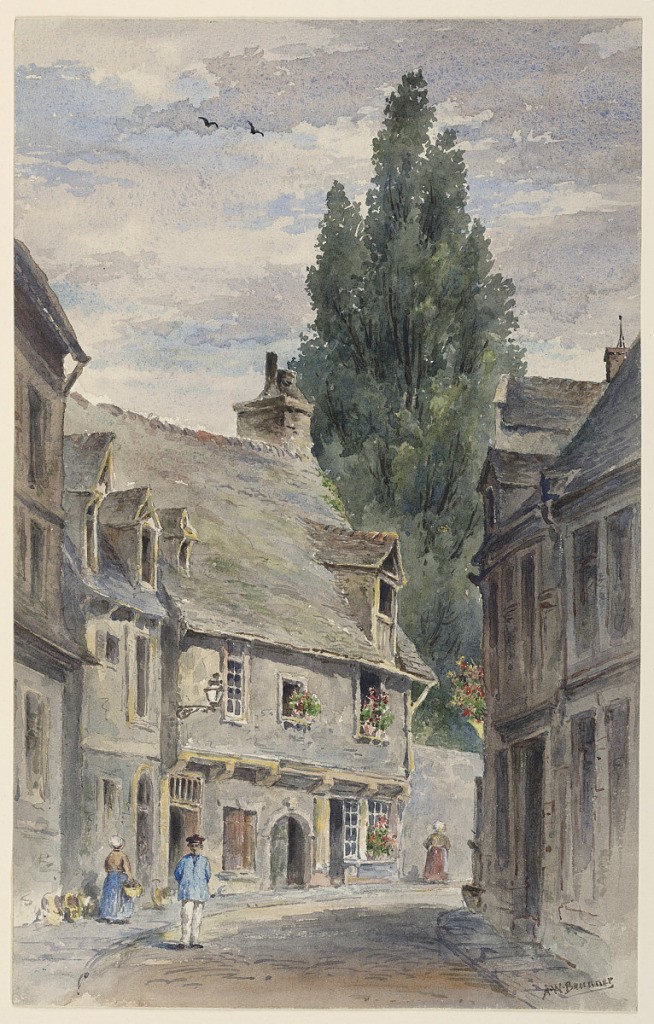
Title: Bayeux
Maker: Arnold William Brunner, American, 1857–1925
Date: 1883
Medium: Brush and watercolor on paper
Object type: Drawing
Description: View of a narrow, winding street, with old houses on both sides. Facing the spectator, a two-story house, with high, pitched roof and a large dormer. Figures walking and standing.